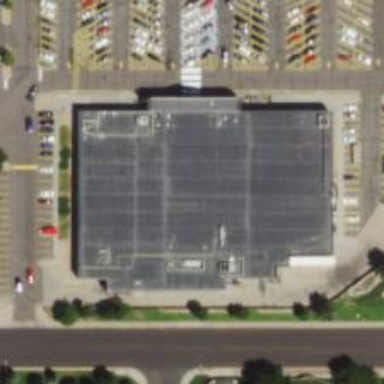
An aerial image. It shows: Supermarket.